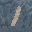
Label: 1